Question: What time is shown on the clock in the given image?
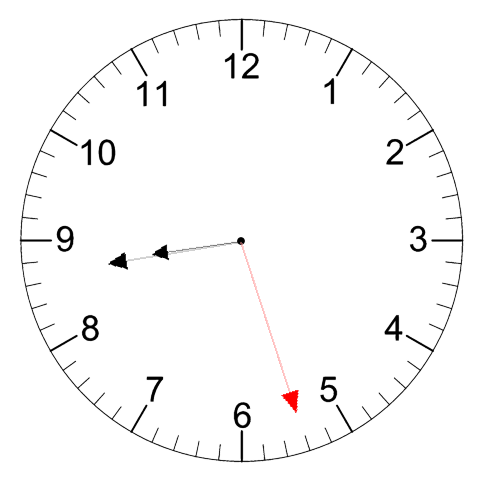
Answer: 08:43:27